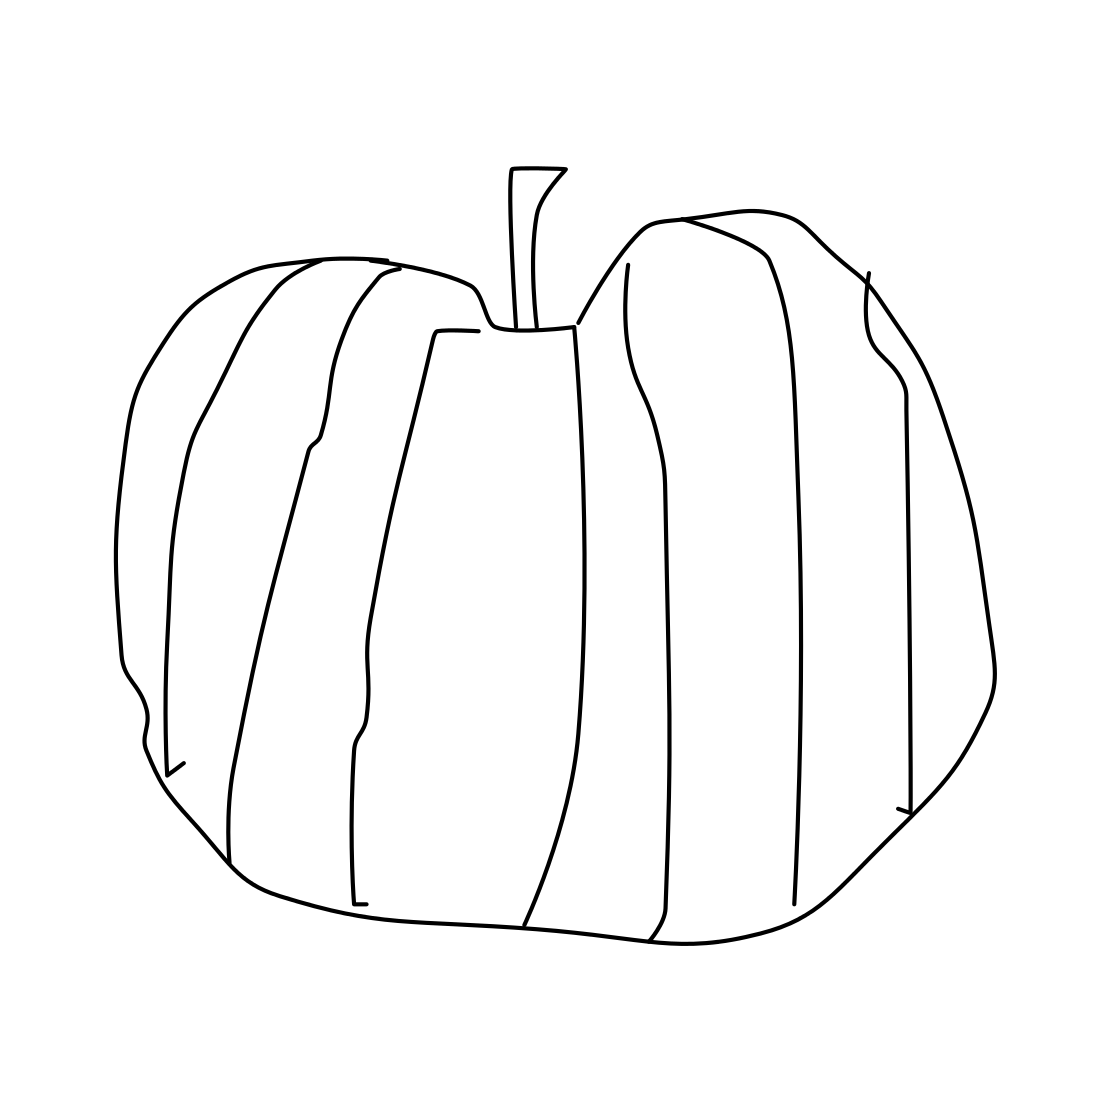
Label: pumpkin